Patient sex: F
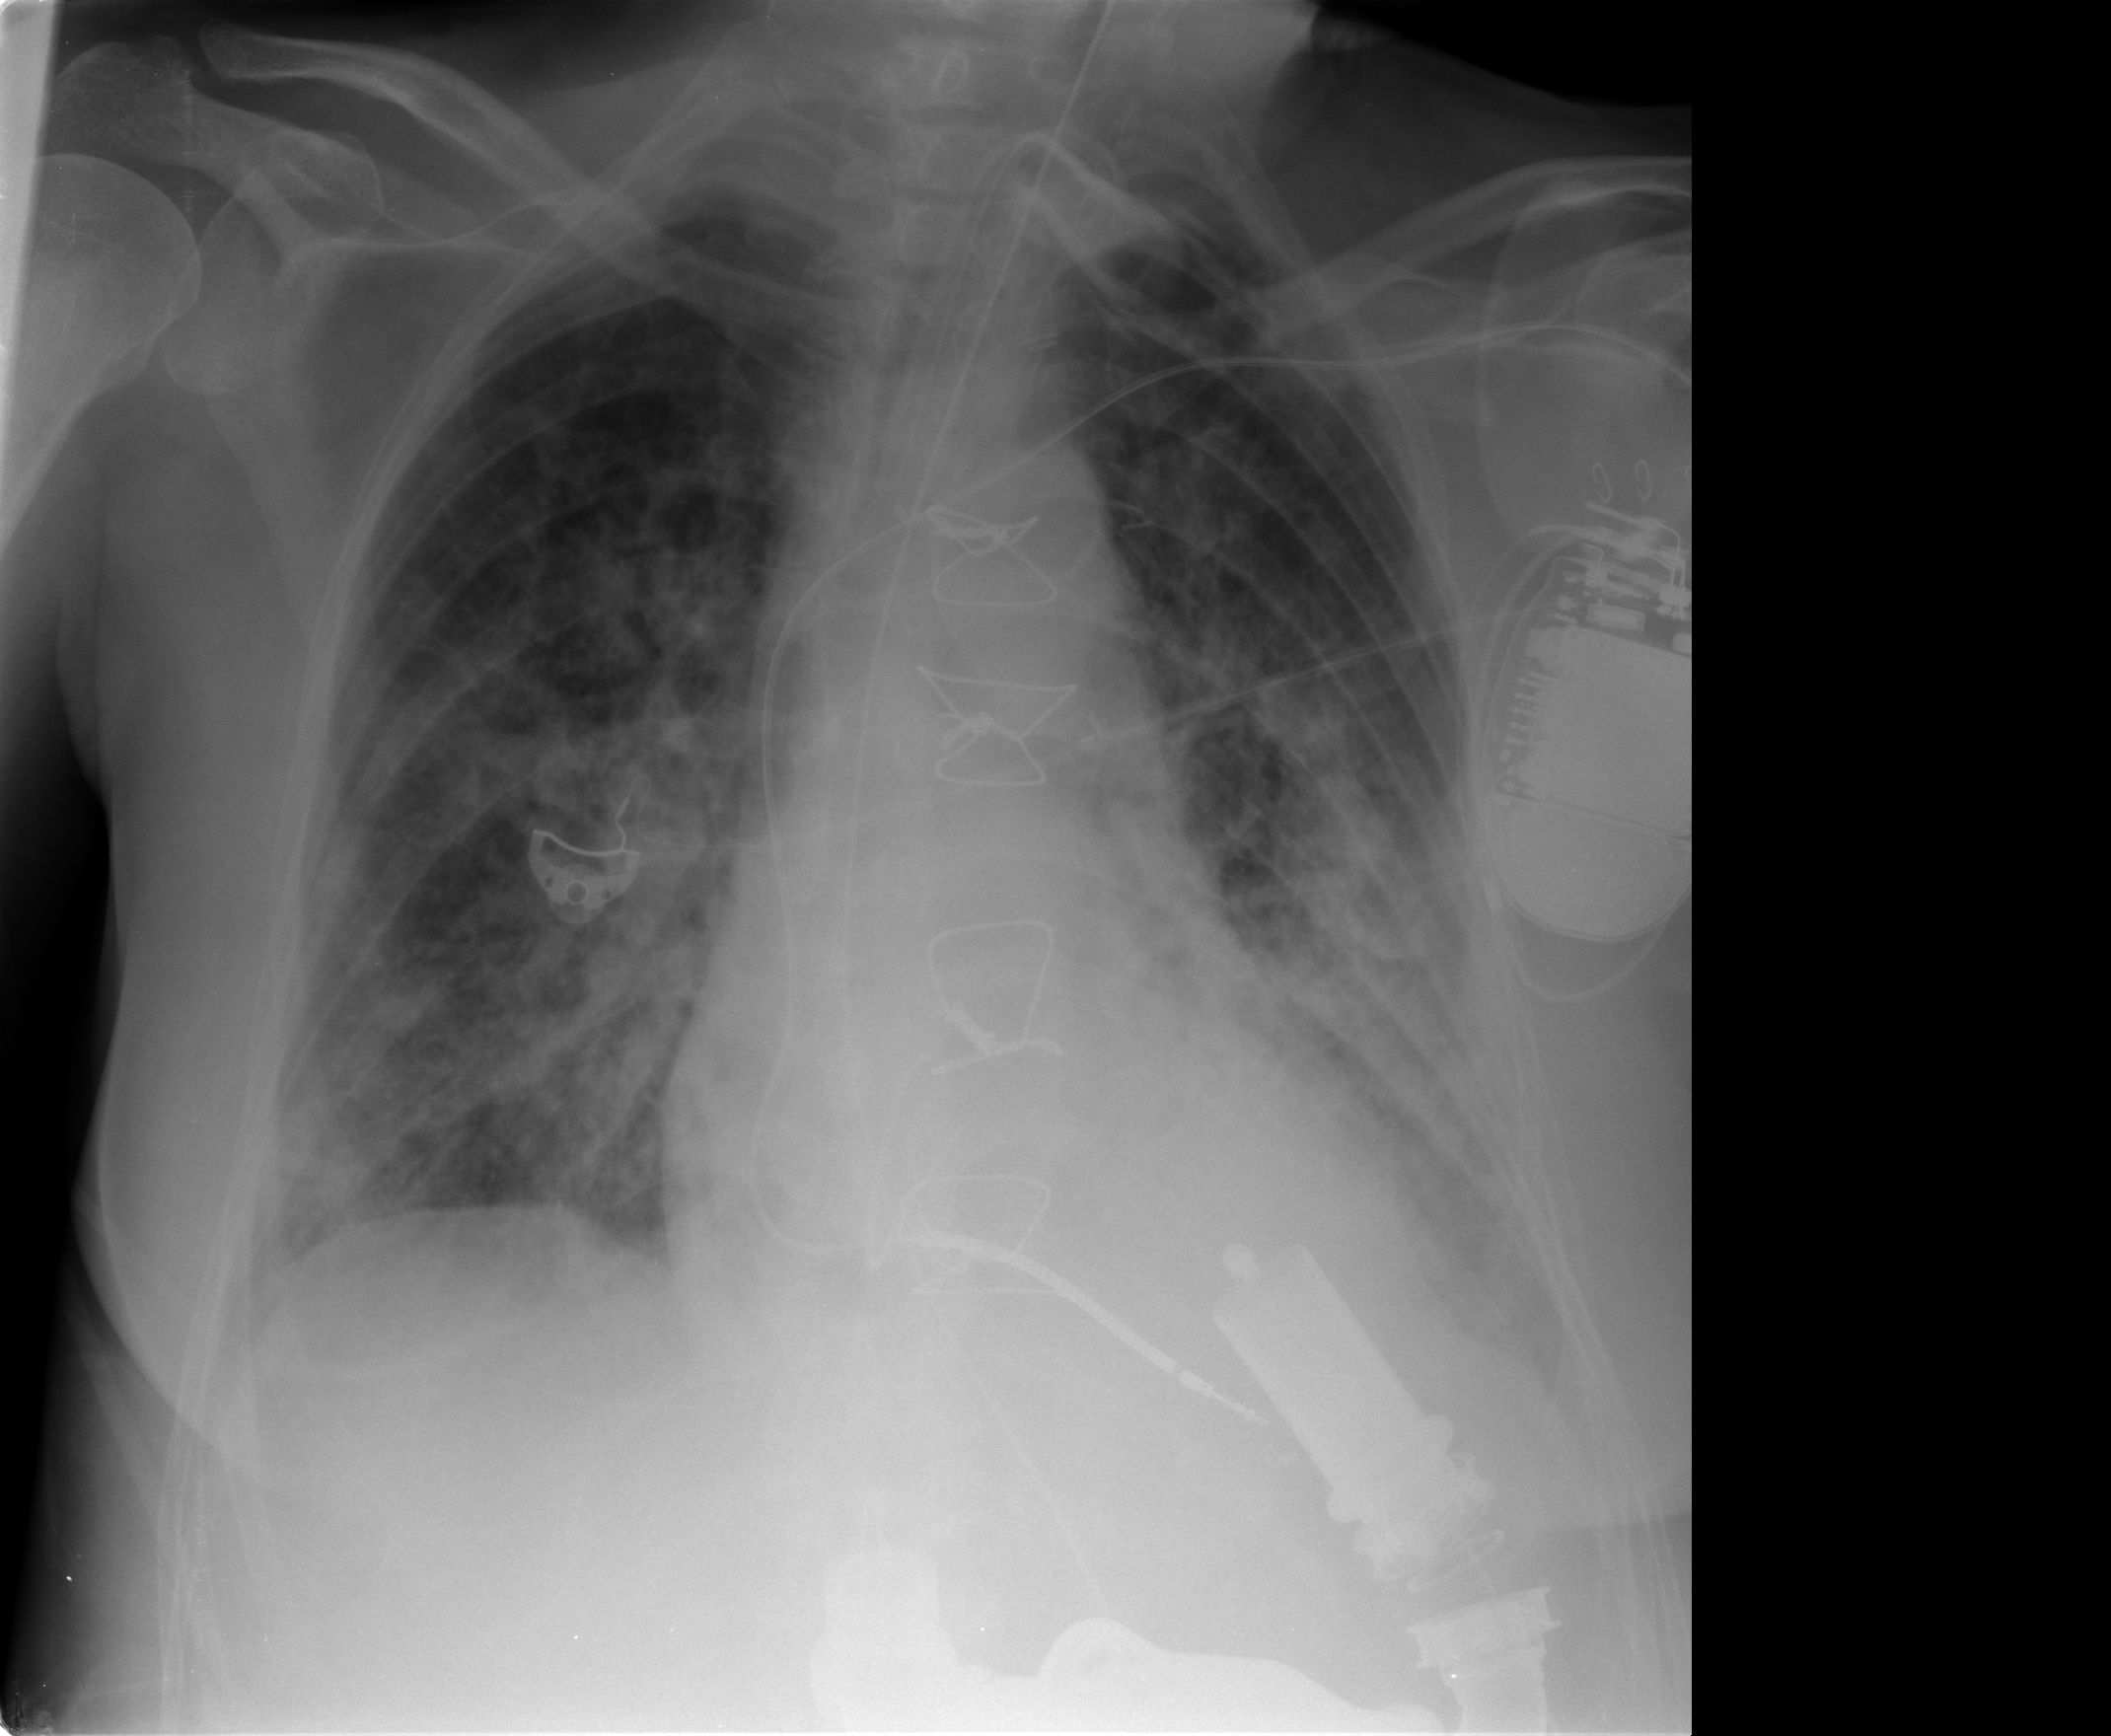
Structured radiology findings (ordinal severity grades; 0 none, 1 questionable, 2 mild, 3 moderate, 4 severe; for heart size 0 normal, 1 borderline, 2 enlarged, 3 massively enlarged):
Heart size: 2
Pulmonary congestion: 2
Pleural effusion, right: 0
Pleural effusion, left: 2
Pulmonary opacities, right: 4
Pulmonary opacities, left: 4
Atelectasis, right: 2
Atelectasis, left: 2